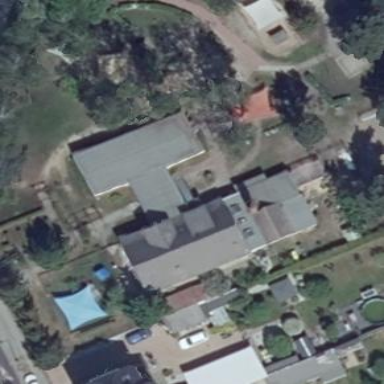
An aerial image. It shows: Kindergarten building.